Interaction volume radius: 10 \u00c5
Interaction volume height: 15 \u00c5
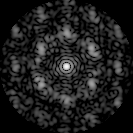
Disorder parameter: 0.5906